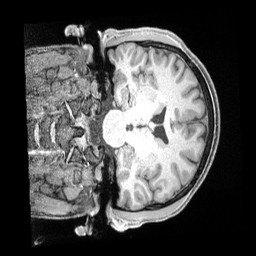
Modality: T1w
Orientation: coronal
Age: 35
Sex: male
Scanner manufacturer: siemens
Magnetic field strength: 3 T
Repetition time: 2 s
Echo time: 0.00211 s